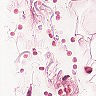
Metastatic tissue present: no